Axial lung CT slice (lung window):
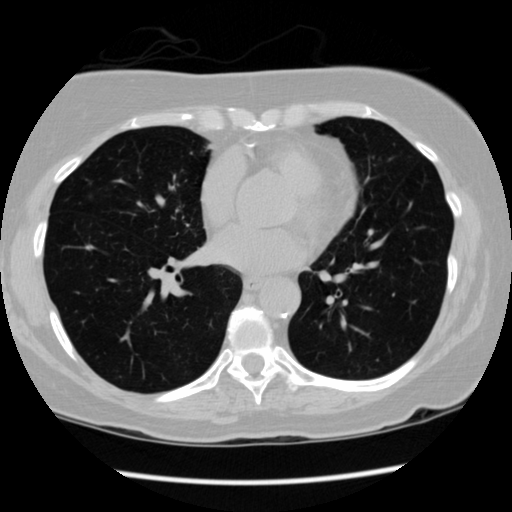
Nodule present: yes
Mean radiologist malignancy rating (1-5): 2